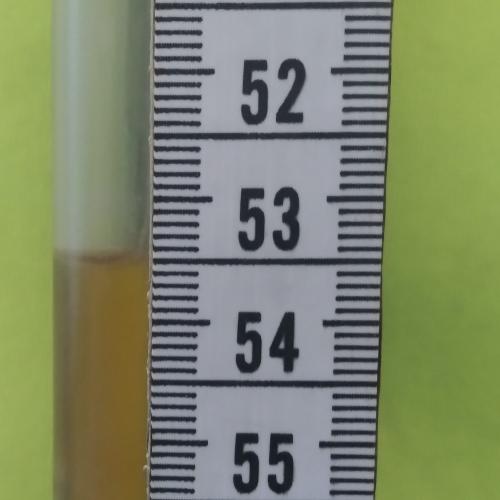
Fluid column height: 53.5 cm